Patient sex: F
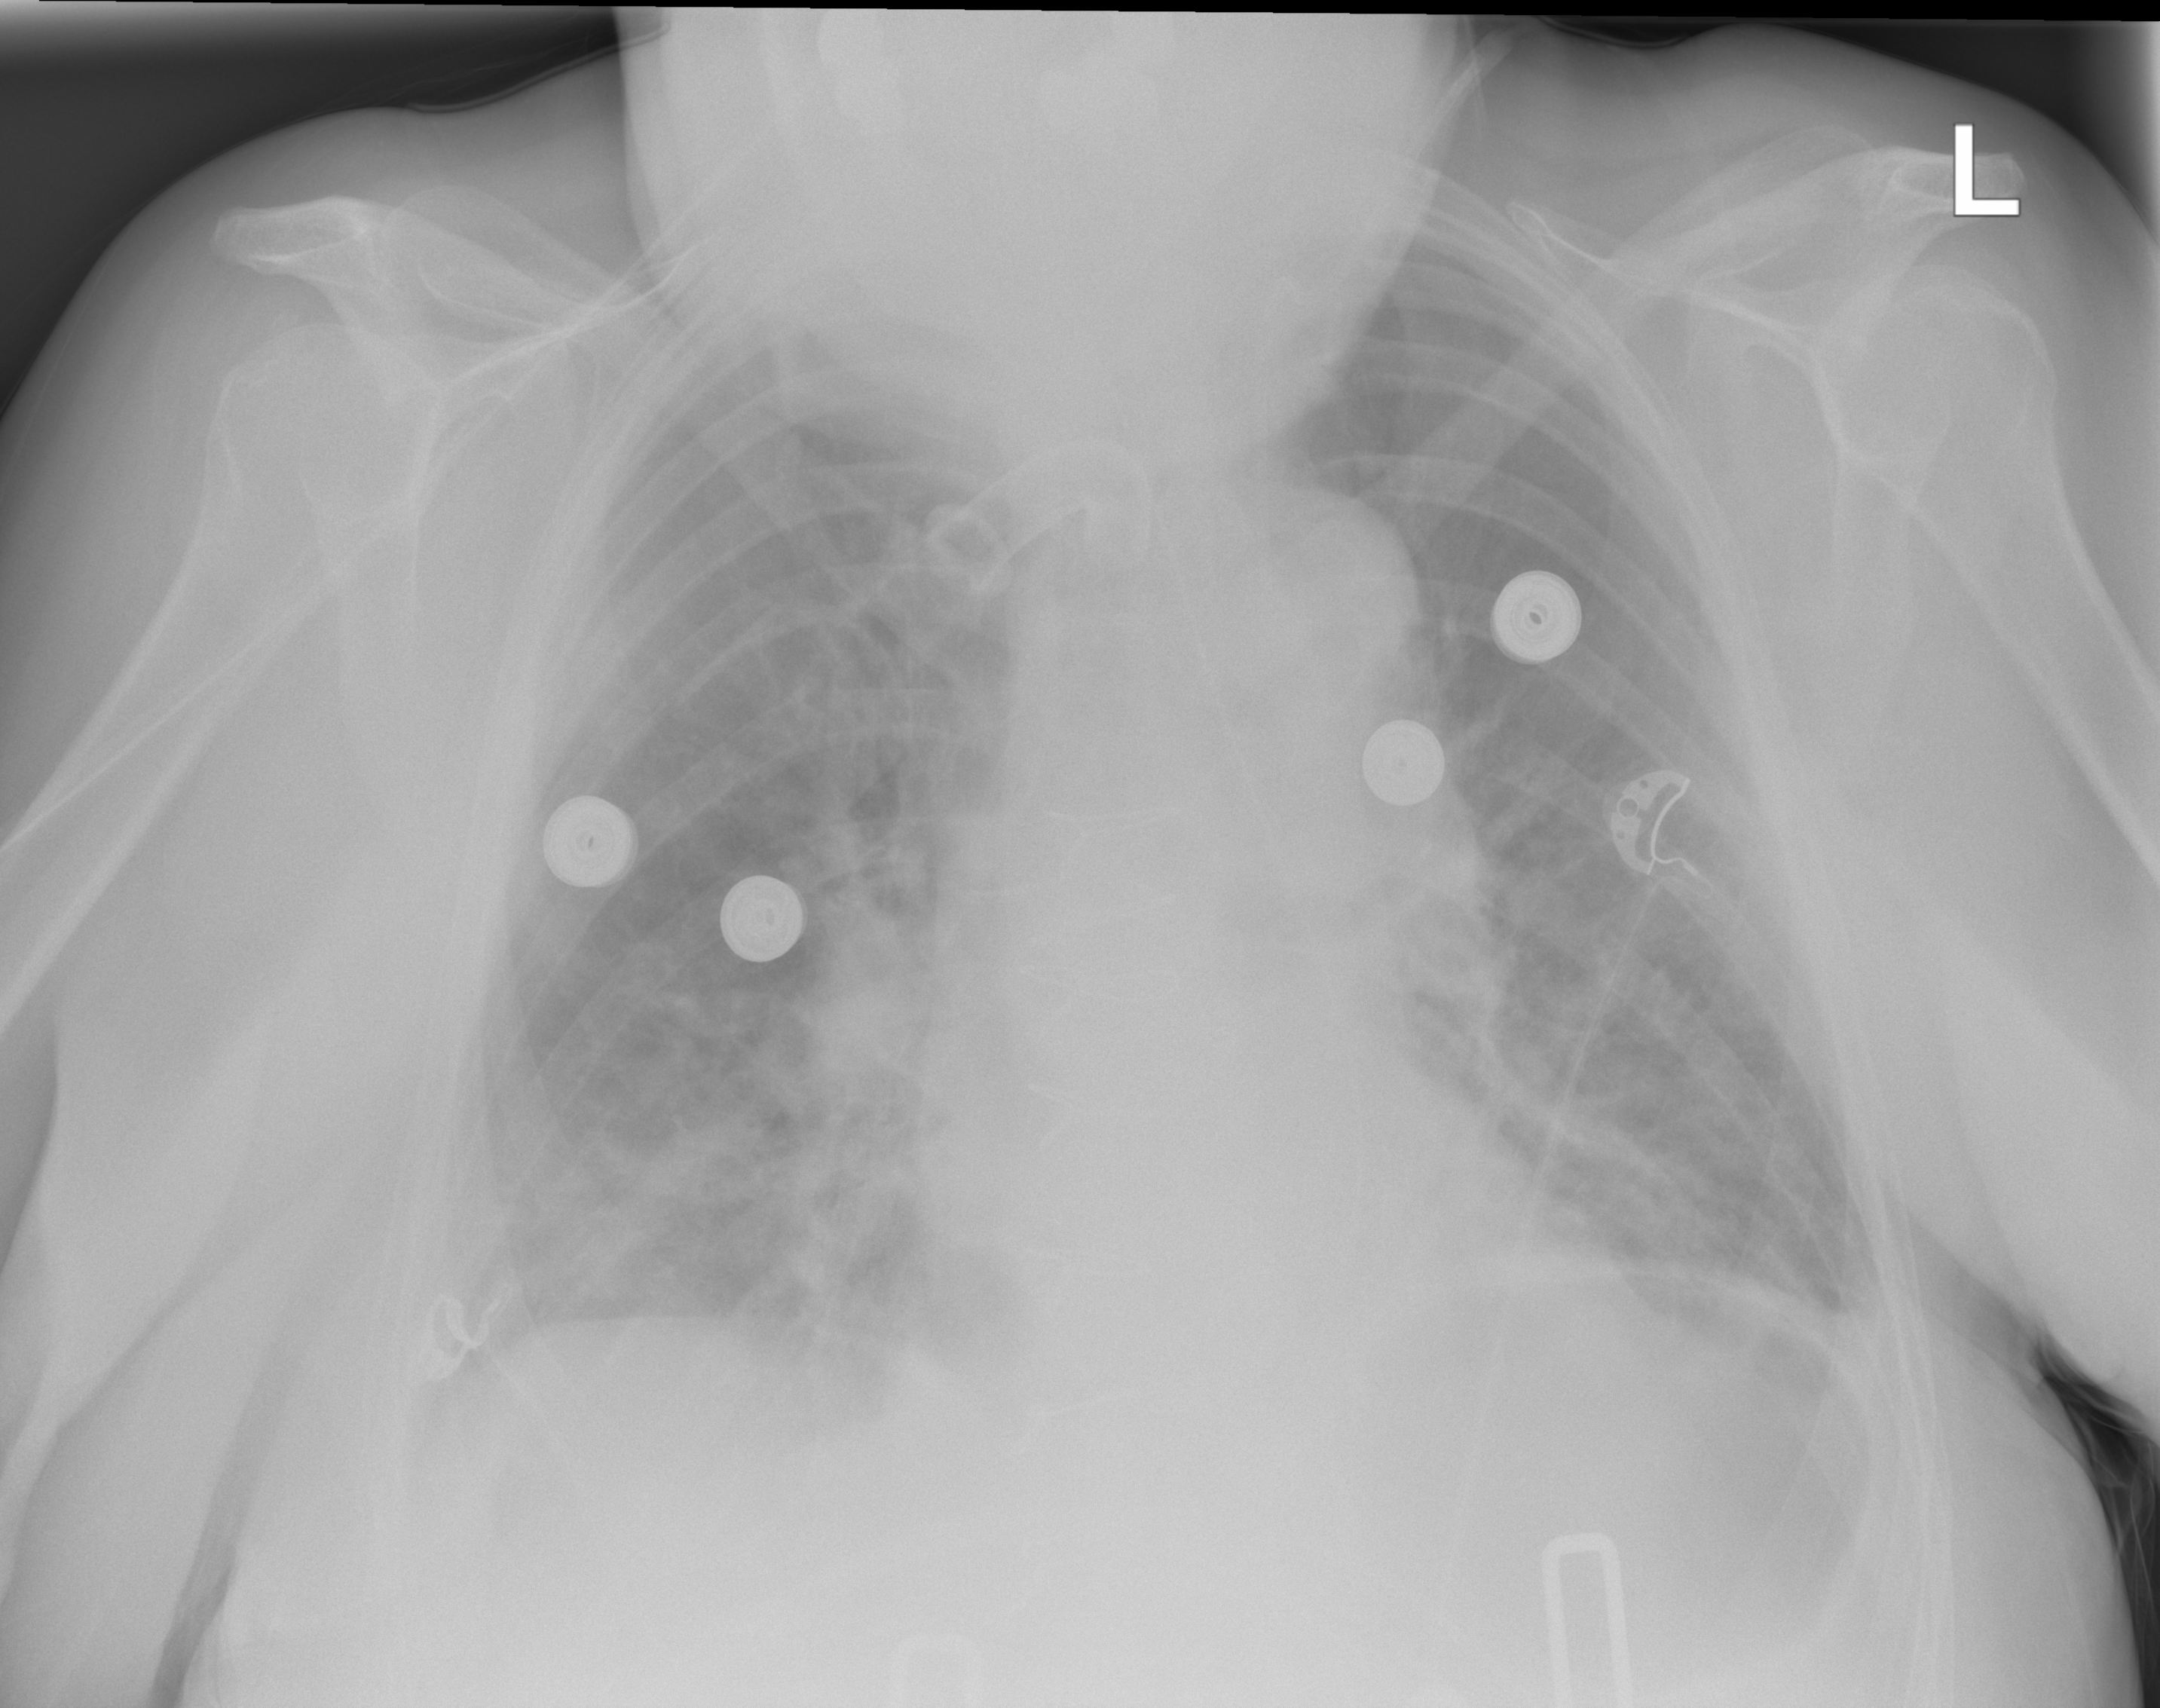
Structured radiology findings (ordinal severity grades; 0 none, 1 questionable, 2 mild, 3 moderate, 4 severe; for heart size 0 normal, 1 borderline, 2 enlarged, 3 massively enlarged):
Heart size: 0
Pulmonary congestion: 2
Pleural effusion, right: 0
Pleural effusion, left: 2
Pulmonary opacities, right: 2
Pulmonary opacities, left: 2
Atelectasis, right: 2
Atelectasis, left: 2